Question: Is it possible to customize/control the list of ringtones besides 'ringtoneType'?
For example, to show only the subset of ringtones(in the red box) instead of the entire list.

---
Currently a 'RigtonePreference' would shows list of ringtones available from my phone, which is filtered by 'ringToneType':
'''
<RigtonePreference
android:key="alarm"
android:title="@string/alert"
android:ringtoneType="alarm"
android:persistent="false"
android:showDefault="false"
android:showSilent="true" />
'''
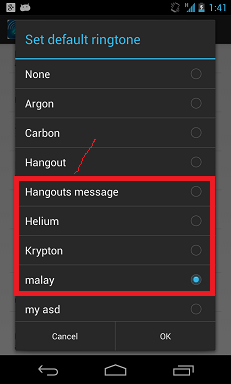
Answer: No, you cannot do this.
It is a system provided and populated dialog, and there is no attribute which you can show to filter it to this extent, sorry.